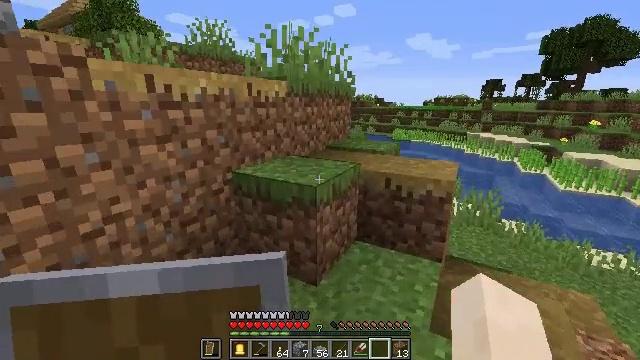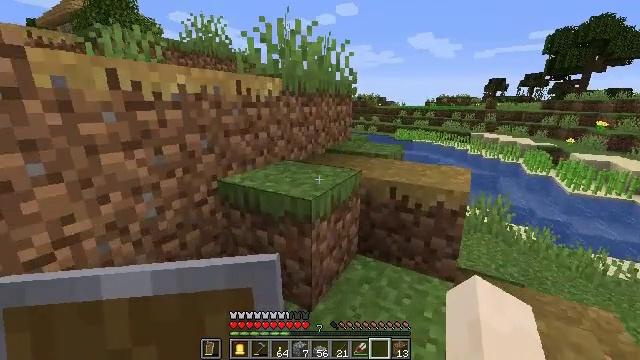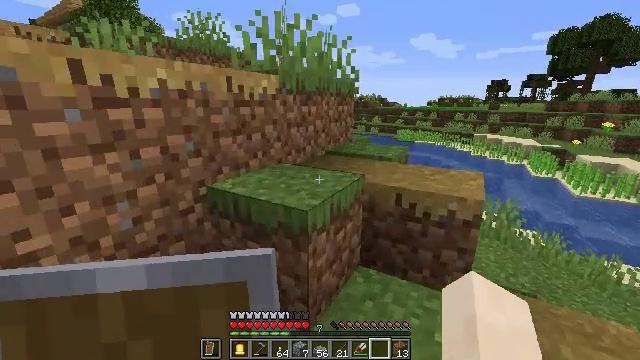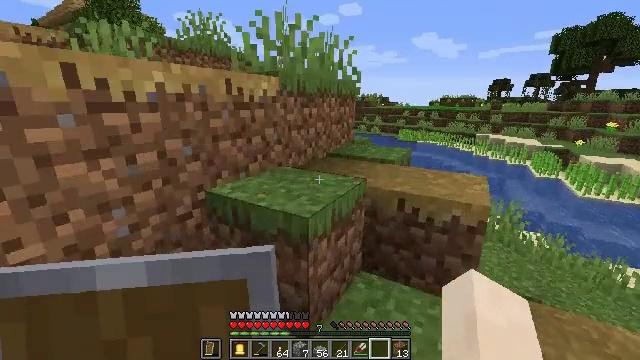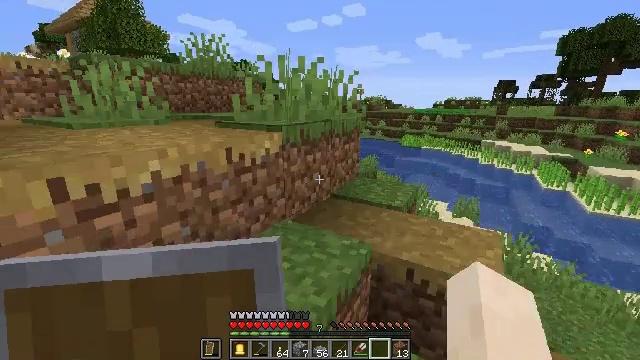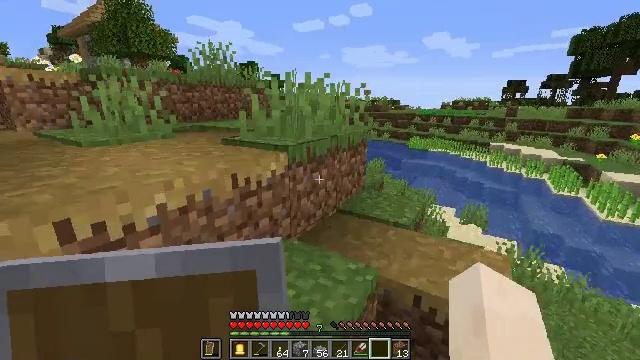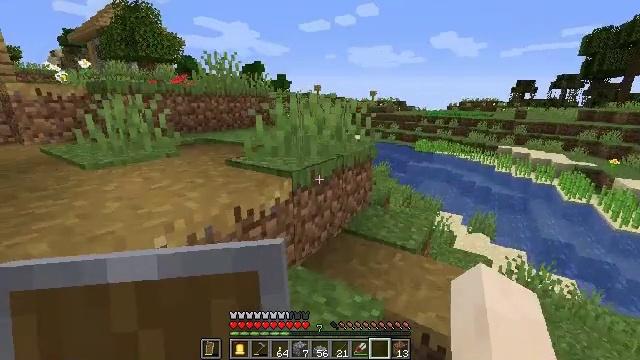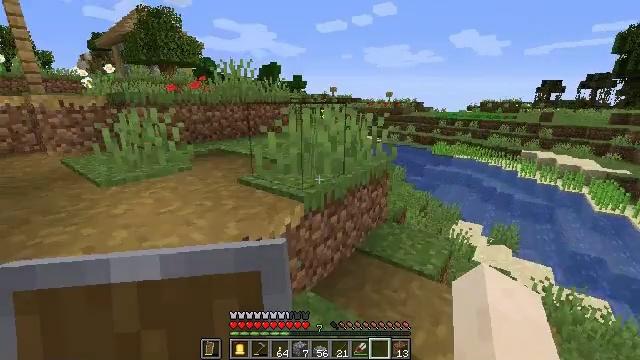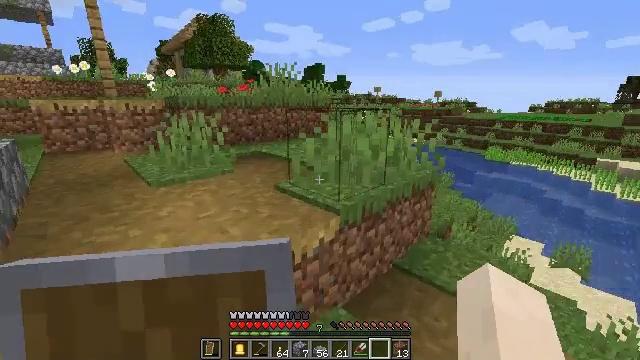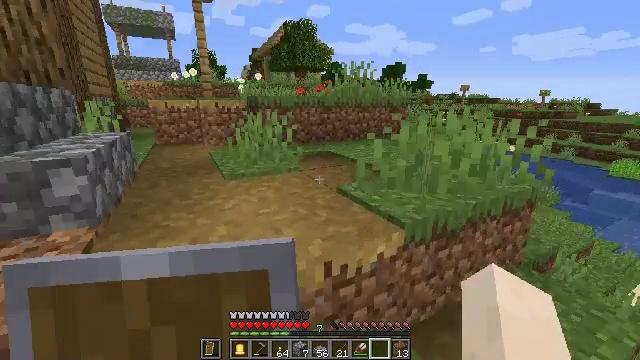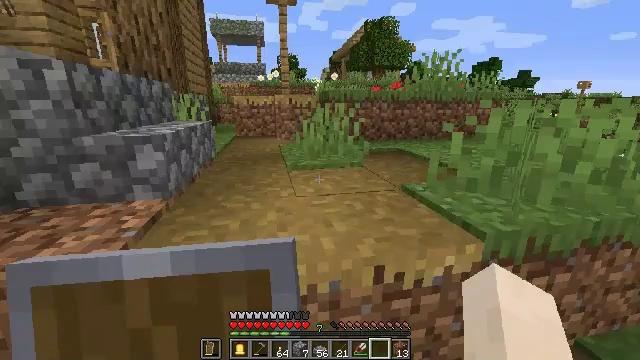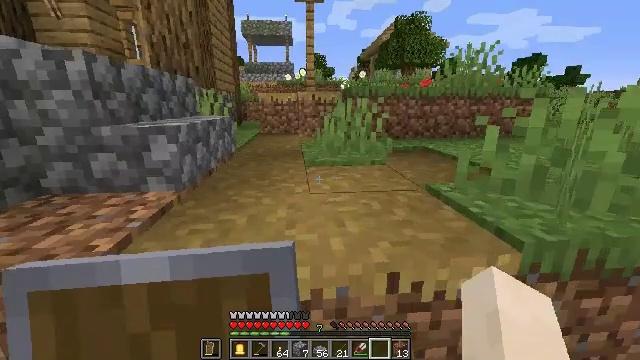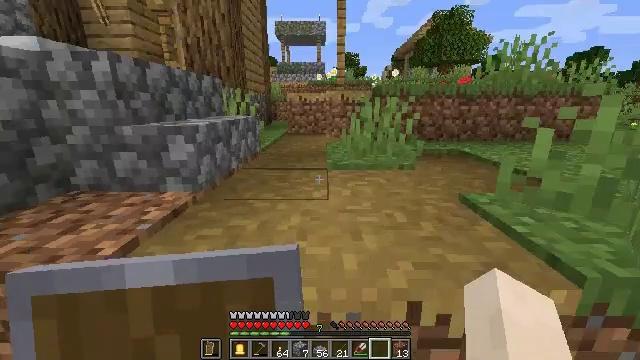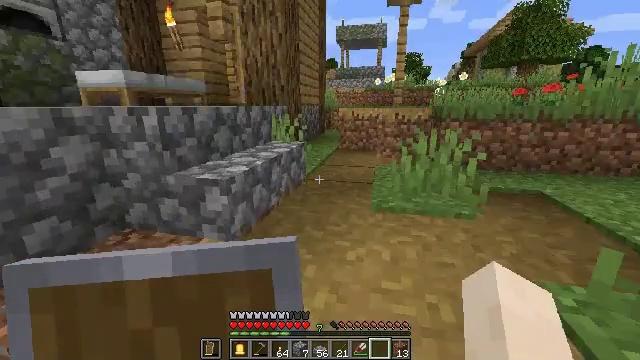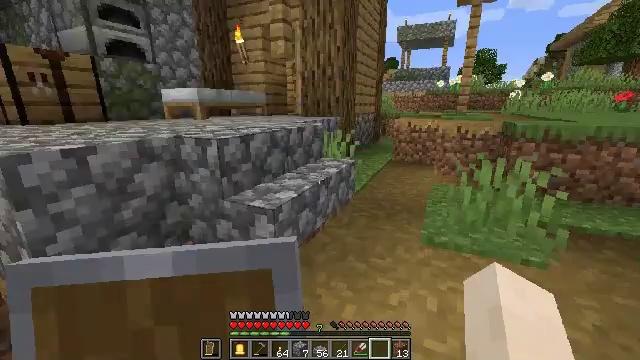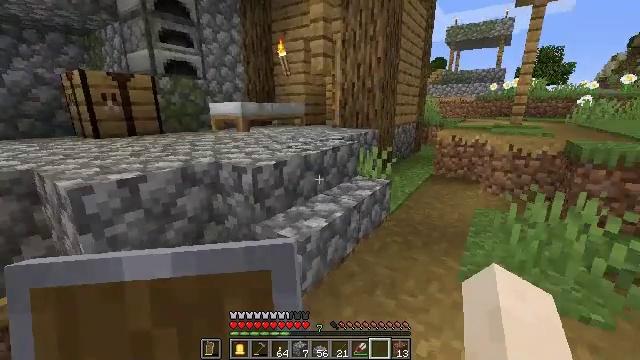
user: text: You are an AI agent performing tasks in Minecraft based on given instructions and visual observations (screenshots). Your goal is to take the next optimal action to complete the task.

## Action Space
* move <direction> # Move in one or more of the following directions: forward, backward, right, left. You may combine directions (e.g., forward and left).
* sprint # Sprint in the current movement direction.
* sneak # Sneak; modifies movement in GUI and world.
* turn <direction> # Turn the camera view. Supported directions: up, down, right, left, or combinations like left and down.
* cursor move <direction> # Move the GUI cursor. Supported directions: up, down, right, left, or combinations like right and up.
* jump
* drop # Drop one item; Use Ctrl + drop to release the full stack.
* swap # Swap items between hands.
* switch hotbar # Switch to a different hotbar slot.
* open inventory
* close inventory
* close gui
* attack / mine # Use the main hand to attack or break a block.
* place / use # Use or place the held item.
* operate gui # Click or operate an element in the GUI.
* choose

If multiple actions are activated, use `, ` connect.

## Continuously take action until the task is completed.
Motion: motion action
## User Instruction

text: To get an iron door, use the crafting table and iron ingots.
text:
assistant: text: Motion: move forward
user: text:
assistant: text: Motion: move forward
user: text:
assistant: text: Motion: move forward, jump
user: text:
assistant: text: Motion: move forward, jump
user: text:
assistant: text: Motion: move forward, turn left, jump
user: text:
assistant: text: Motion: move forward, turn left, jump
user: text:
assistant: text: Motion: move forward, turn left
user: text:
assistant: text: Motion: move forward, turn left
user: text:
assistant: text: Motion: move forward, turn left
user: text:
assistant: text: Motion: move forward, turn left
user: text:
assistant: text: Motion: move forward, turn left
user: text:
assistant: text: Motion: move forward, turn left
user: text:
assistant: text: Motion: move forward, turn left, jump
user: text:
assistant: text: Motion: move forward, turn left, jump
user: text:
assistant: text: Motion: move forward, turn left, jump
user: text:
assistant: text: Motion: move forward, turn left
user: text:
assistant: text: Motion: move forward, turn left
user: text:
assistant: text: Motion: move forward
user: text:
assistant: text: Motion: move forward, turn left
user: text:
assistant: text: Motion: move forward, turn left
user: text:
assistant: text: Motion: move forward, turn left
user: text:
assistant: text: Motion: move forward, turn left
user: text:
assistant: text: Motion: move forward, turn left
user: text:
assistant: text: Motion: move forward, turn left
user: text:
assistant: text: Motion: move forward, turn left
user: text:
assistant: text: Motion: move forward, turn left
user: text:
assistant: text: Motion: move forward, turn left
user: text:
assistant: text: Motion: move forward, turn left
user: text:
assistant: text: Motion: move forward, turn left
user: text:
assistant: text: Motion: move forward, turn left